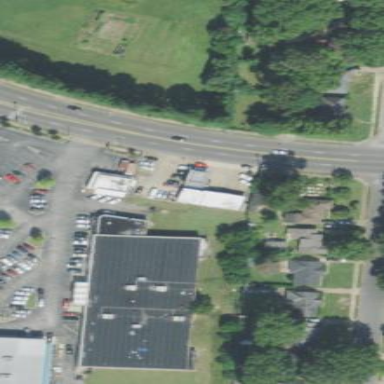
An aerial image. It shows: Building with bowling alley inside.